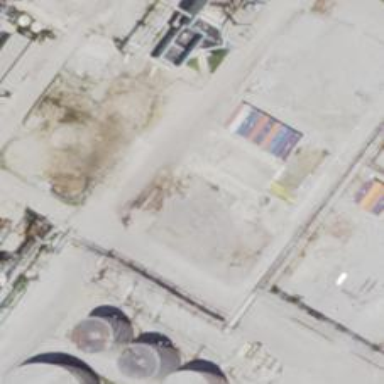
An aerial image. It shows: Storage tank with man-made structure.